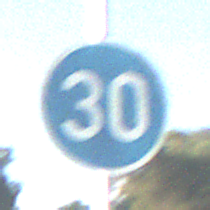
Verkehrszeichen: VorgeschriebeneMindestgeschwindigkeit
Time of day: MorningAfternoon
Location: Outdoor (Nature)
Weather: PartlyCloudy
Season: NotSpecified
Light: Natural